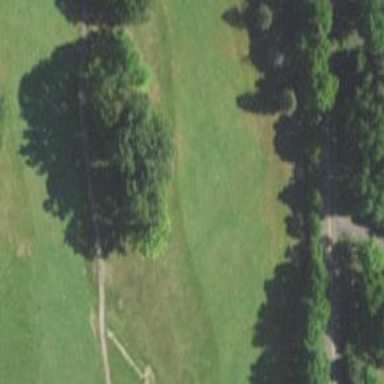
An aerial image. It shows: Golf hole.